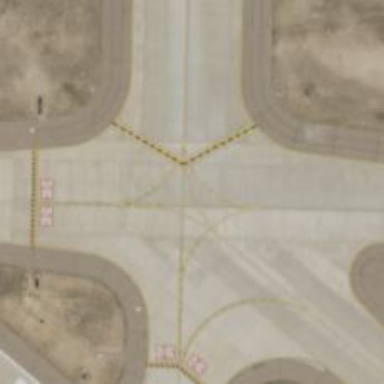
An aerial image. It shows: Image of taxiway at airport.